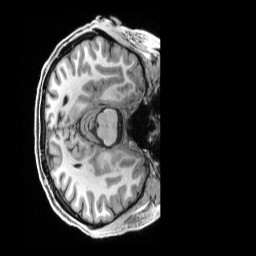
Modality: T1w
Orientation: axial
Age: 38
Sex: male
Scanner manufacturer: siemens
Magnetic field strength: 3 T
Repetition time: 2.5 s
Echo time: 0.00296 s